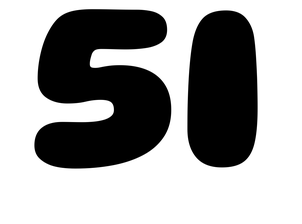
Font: Gluten_ExtraBold